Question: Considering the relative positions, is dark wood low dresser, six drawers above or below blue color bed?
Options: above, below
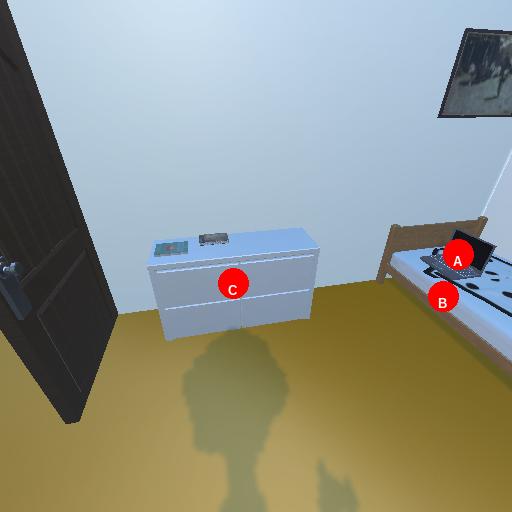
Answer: above